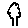
Label: tree